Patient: sex F, age 62
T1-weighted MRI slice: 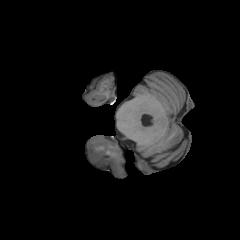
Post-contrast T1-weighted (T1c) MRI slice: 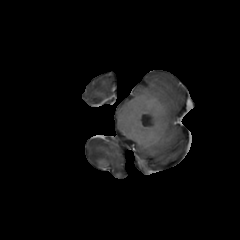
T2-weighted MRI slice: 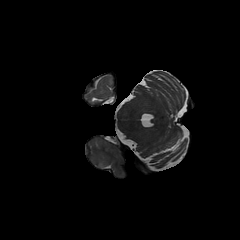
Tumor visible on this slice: yes
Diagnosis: Glioblastoma, IDH-wildtype
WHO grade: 4